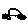
Label: car